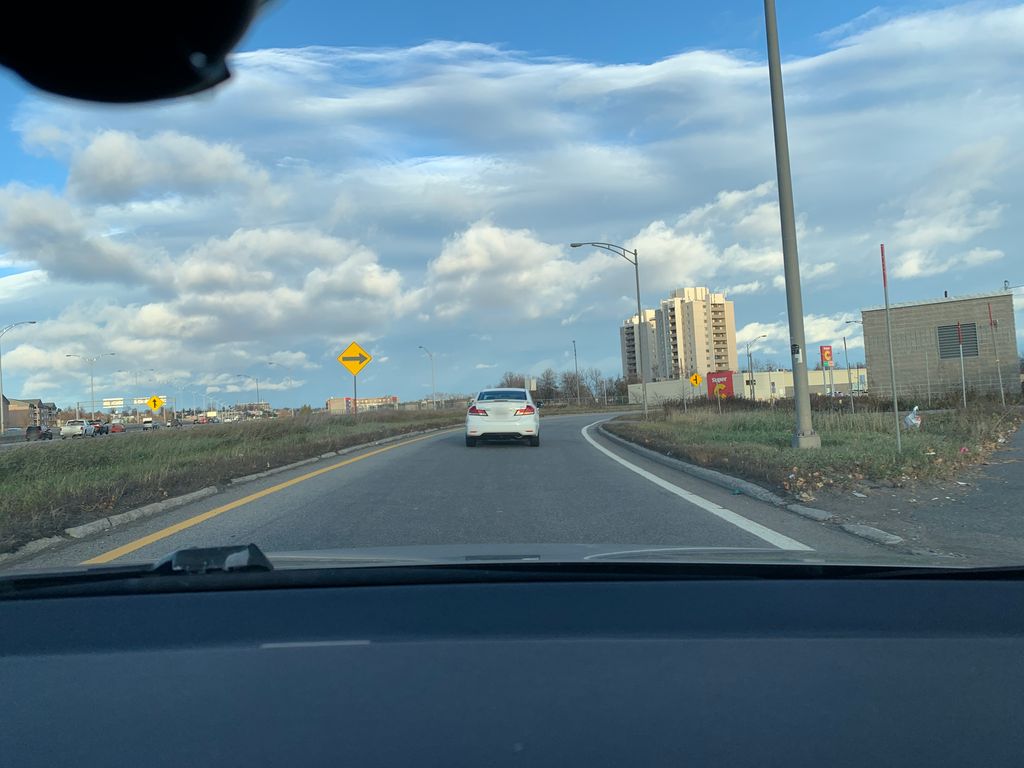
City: quebec_city